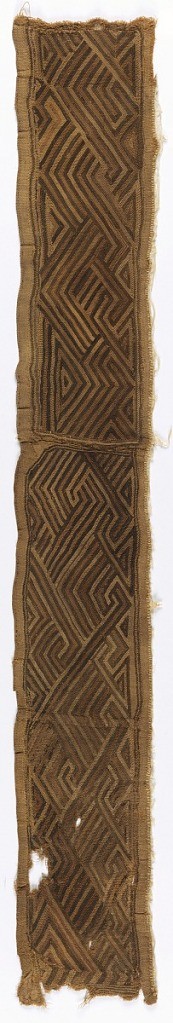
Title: Border
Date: late 19th century
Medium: raffia Technique: plain weave embroidered with stem stitches
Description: Long band composed of three shorter pieces stitched together.  All-over embroidery in irregularly interlaced pattern of bands striped in three shades of brown.  One selvage present, other long edge cut and overcast.